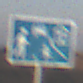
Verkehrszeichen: BeginnVerkehrsberuhigterBereich
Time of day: SunriseSunset
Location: Outdoor (Nature)
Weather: PartlyCloudy
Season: NotSpecified
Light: Natural